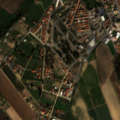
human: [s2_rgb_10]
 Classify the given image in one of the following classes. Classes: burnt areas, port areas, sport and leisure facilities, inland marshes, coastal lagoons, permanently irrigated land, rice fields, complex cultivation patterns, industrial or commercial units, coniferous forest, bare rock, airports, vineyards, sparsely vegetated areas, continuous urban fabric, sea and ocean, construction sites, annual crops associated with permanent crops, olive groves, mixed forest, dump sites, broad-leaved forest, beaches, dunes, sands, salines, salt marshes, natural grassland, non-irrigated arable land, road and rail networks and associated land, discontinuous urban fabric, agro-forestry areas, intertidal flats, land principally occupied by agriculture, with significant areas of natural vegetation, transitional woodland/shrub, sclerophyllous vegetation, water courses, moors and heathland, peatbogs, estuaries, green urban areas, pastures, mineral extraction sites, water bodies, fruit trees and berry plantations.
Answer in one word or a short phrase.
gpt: continuous urban fabric, discontinuous urban fabric, permanently irrigated land, rice fields, complex cultivation patterns, coniferous forest